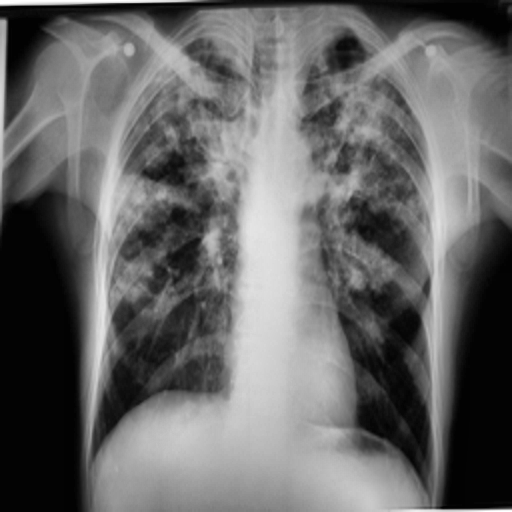
Finding: TUBERCULOSIS